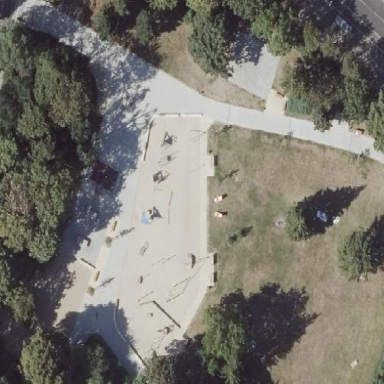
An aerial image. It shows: Lovely park for leisure and relaxation.